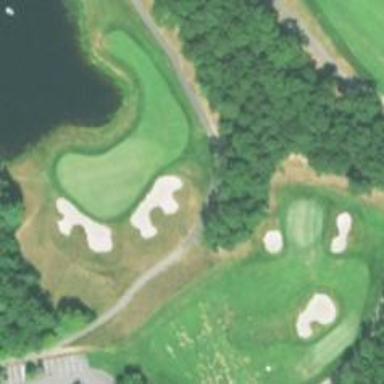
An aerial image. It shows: Path designated for golf carts.